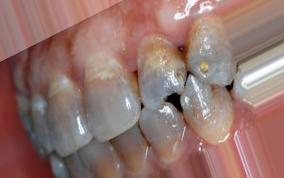
Condition: Tooth Discoloration